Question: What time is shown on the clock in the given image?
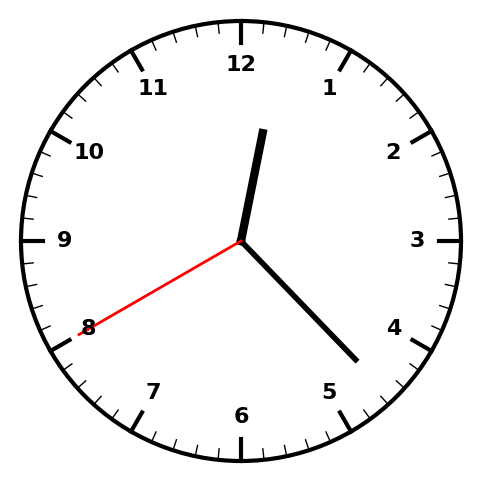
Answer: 12:22:40